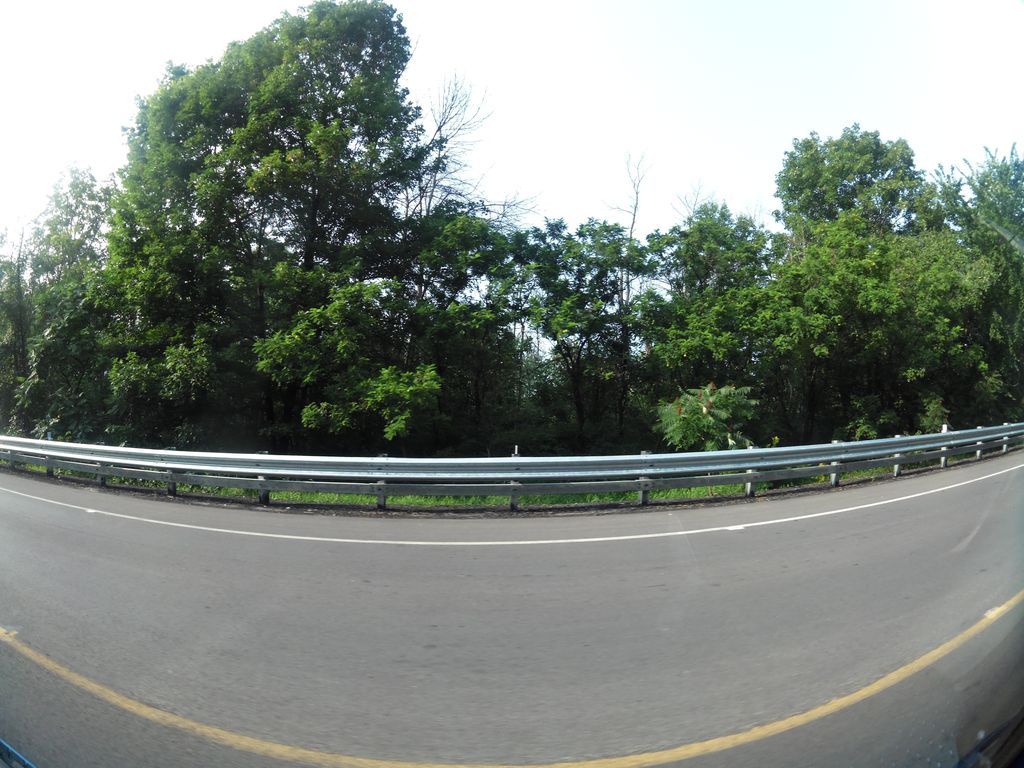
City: ottawa-gatineau